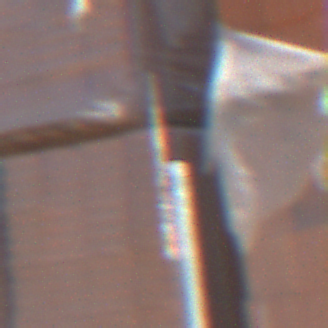
Verkehrszeichen: DoppelkurveZunaechstLinks
Umgebung: Outdoor, Nature
Tageszeit: MorningAfternoon
Wetter: Clear
Licht: Natural
Jahreszeit: Summer
Kontrast: HighContrast